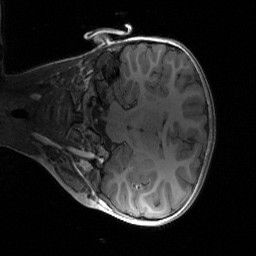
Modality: T1w
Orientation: coronal
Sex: female
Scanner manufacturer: siemens
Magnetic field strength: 3 T
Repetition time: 1.9 s
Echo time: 0.00243 s